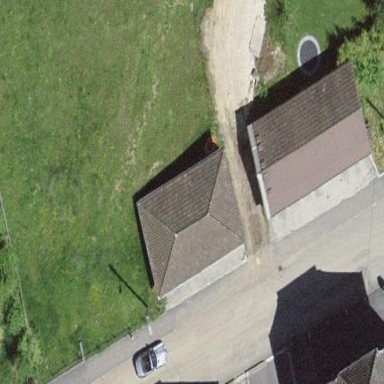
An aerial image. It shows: Garage.